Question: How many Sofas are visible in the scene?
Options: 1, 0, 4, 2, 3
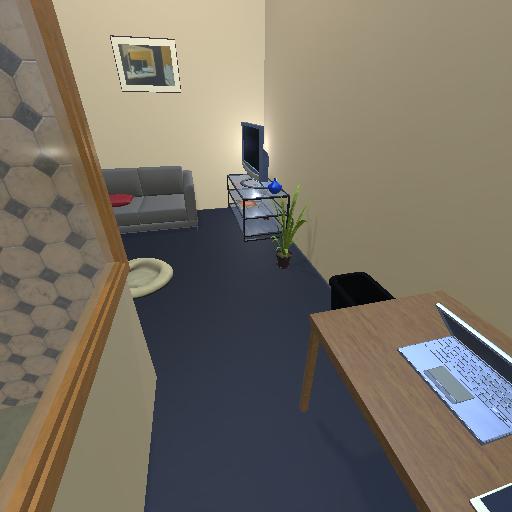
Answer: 1